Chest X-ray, PA view. Patient: 57 years old, sex M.
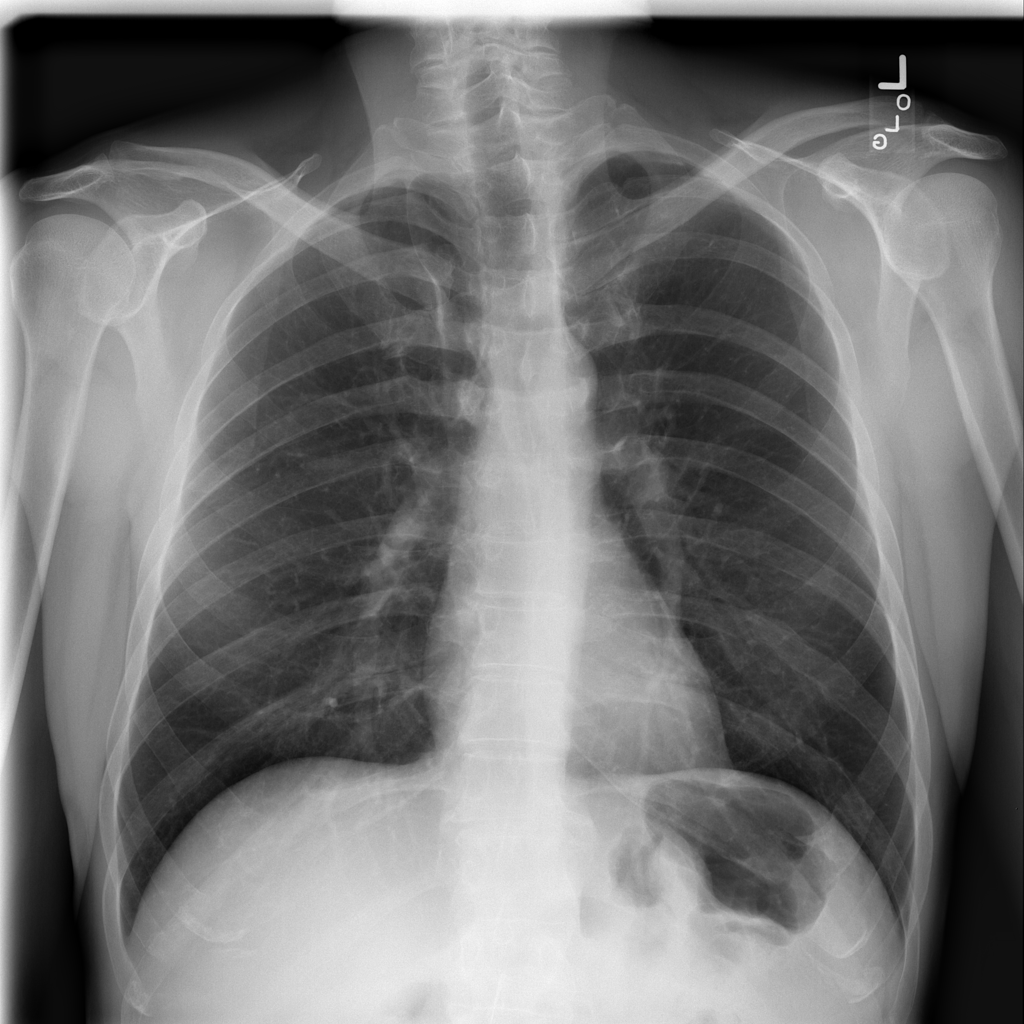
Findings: No Finding